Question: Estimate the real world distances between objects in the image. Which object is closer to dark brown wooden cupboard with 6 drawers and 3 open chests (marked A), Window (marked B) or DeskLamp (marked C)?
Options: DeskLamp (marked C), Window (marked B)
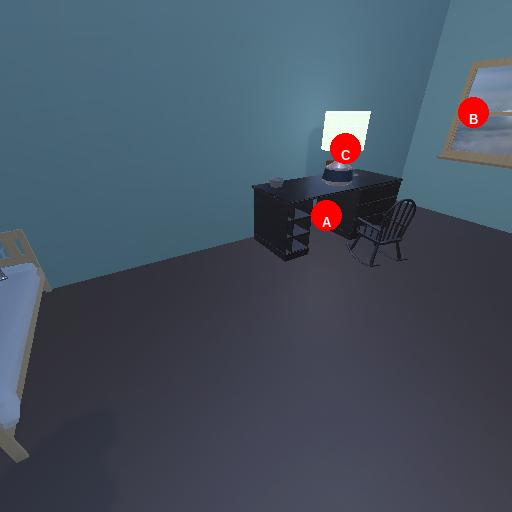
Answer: DeskLamp (marked C)